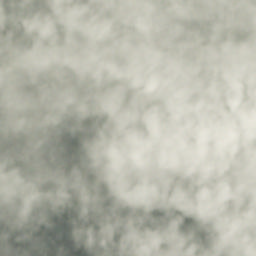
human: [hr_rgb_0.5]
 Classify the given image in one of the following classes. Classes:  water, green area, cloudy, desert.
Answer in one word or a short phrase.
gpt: cloudy